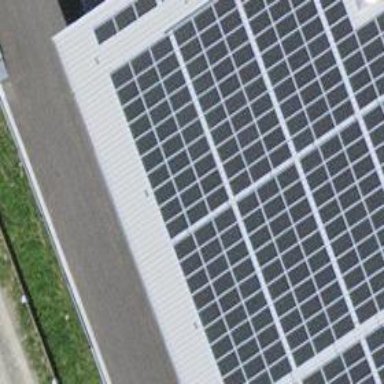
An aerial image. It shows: Solar power generator with photovoltaic panels.